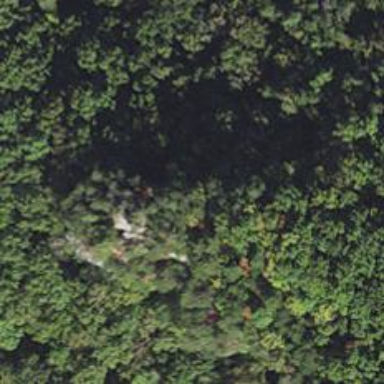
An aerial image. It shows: Crag suitable for climbing located at the edge of cliff.